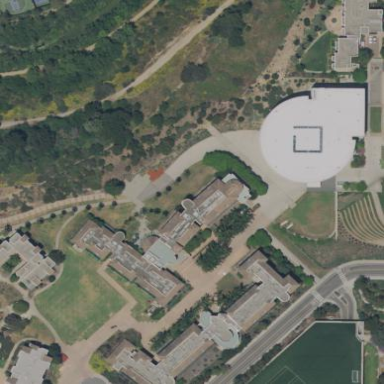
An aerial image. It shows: College building.